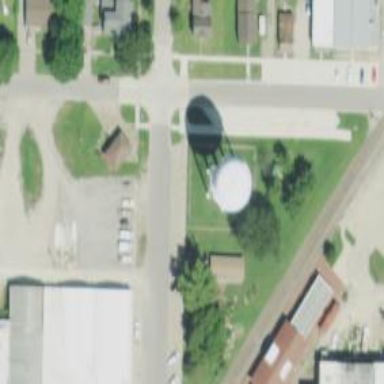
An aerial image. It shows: Water tower that is man-made.